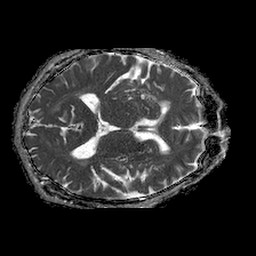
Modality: ADC
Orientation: axial
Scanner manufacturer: philips
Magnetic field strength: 1.5 T
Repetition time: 4.6 s
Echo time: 0.08631 s